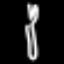
Label: fork